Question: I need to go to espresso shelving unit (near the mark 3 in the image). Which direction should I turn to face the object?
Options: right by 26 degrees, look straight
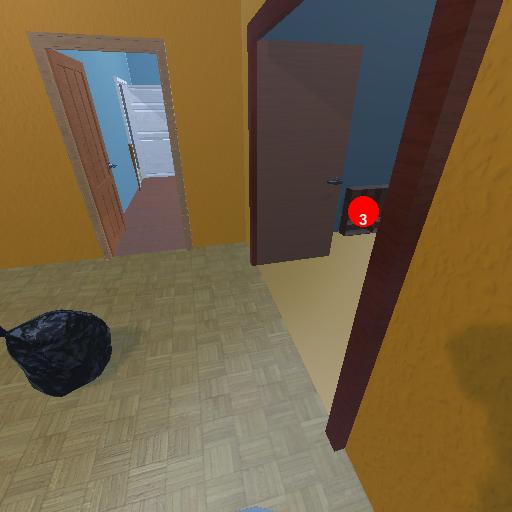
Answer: right by 26 degrees